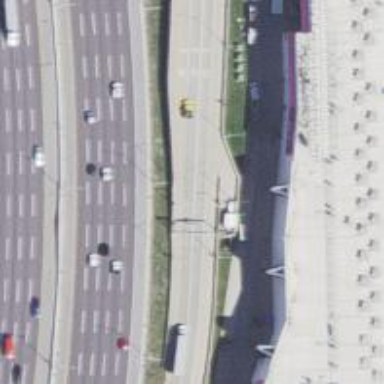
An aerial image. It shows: Toll gantry on the road.